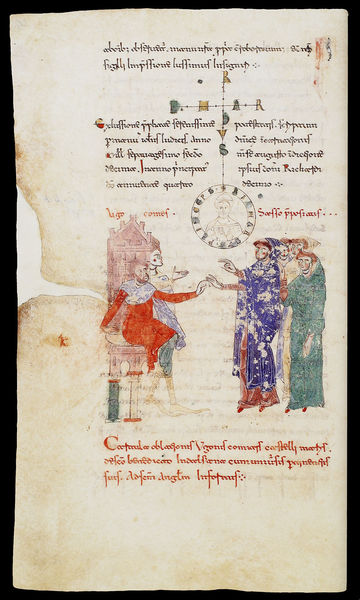
Titel: Regestrum ( aus Sant’ Angelo in Formis)
Institution: Montecassino, Archivio dell' Abbazia
Schlagwörter: blau, grün, menschen, gebäude, rot, bibel, kirche, kreis, farbig, schrift, lila, könig, thron, foto, geben, seite, buchseite, mittelalter, siegel, handschrift, beschädigung, riss, restauration, buchmalerei, manuskript, 1300